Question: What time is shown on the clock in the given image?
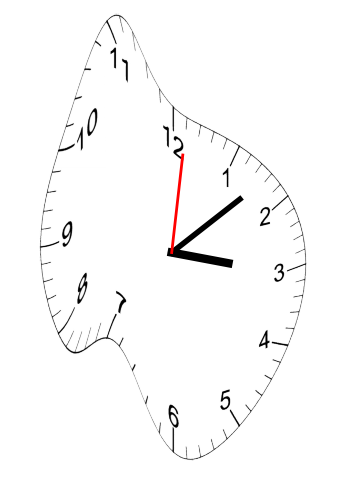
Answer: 03:08:01